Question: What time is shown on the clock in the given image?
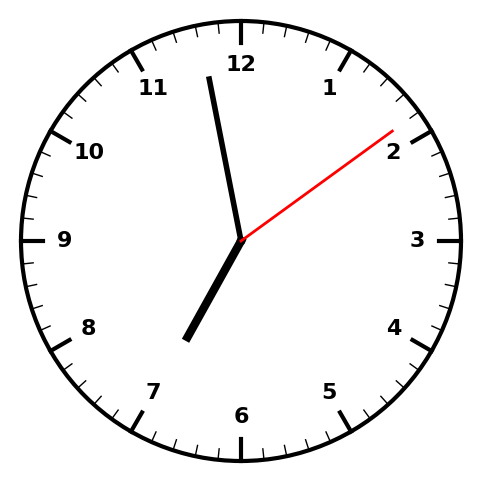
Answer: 06:58:09